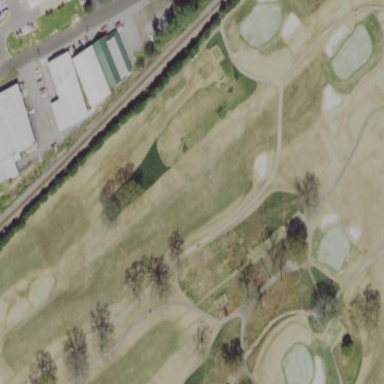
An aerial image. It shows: Grassy area designated as golf fairway.